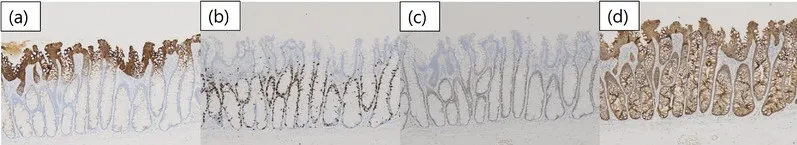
Immunohistochemical staining of superficially serrated adenoma (SuSA). (a) CK20 is expressed in the upper layer of the SuSA. (b) Ki-67 expression is distributed in the middle to lower layers of the SuSA. (c) C-MYC expression is distributed in the middle to lower layers of the SuSA. (d) A SuSA shows moderate nuclear beta-catenin staining in addition to membranous staining.
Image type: pathology (immunostaining)